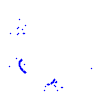
Particle: kaon